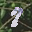
Label: 7